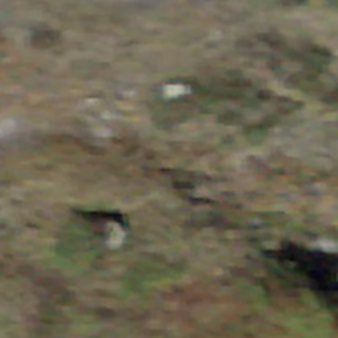
Label: other